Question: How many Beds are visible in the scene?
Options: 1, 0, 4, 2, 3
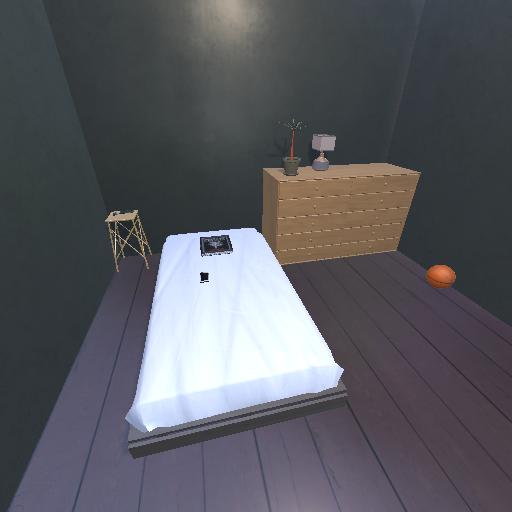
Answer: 1